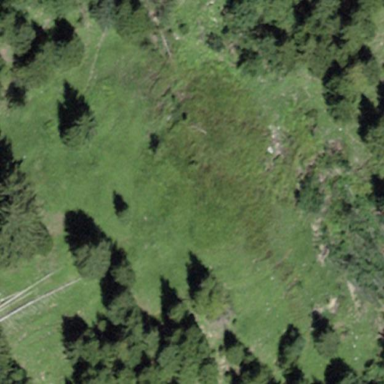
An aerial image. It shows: Beautiful meadow.